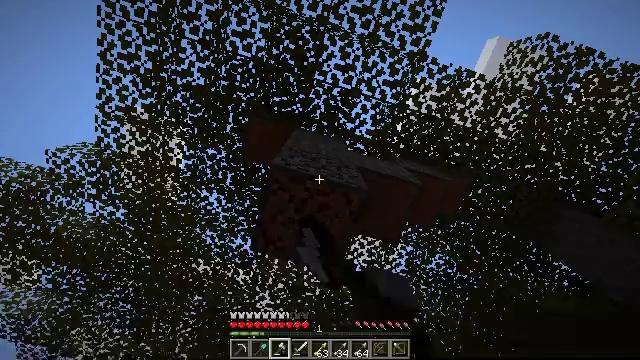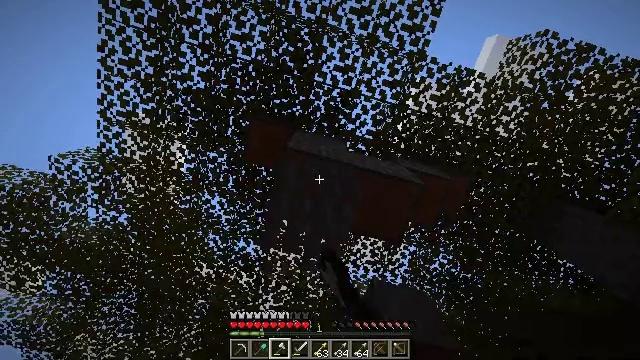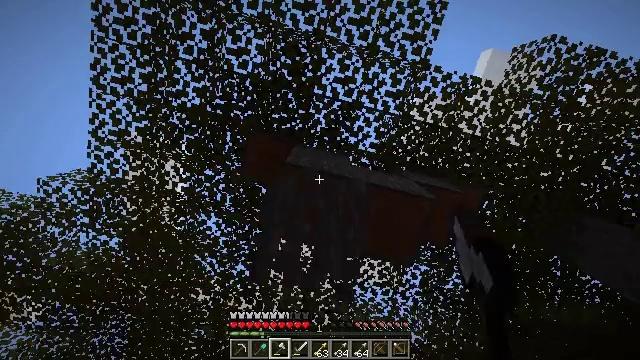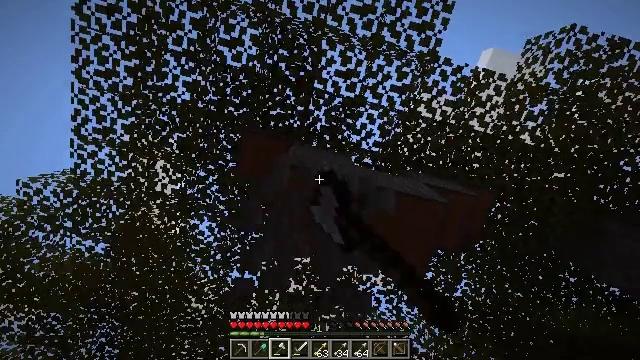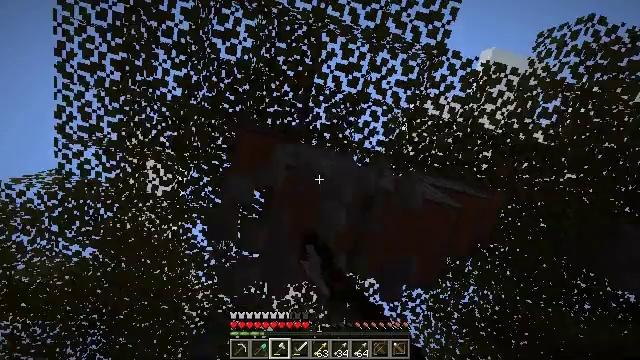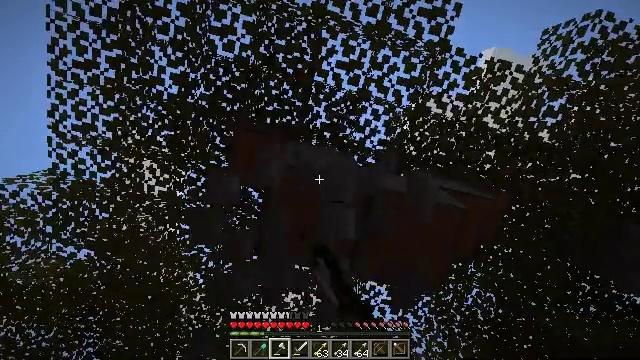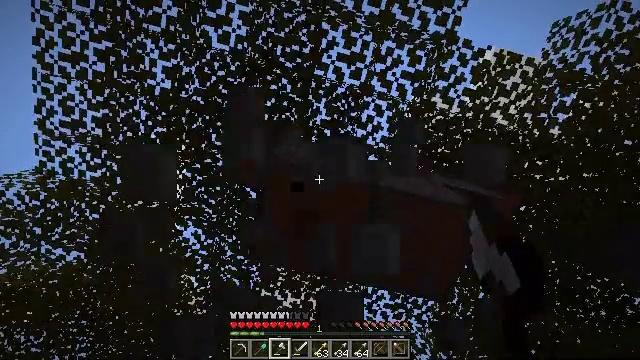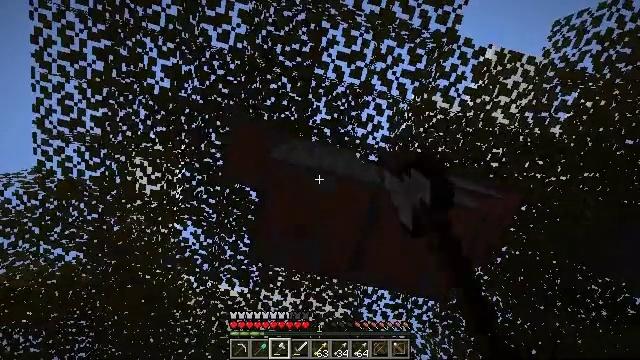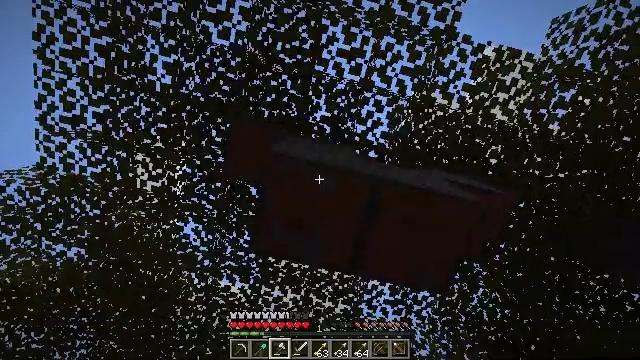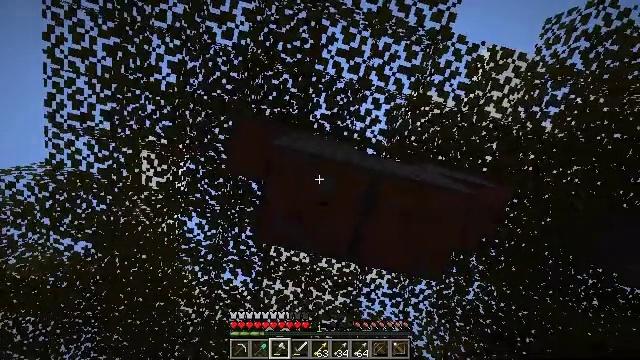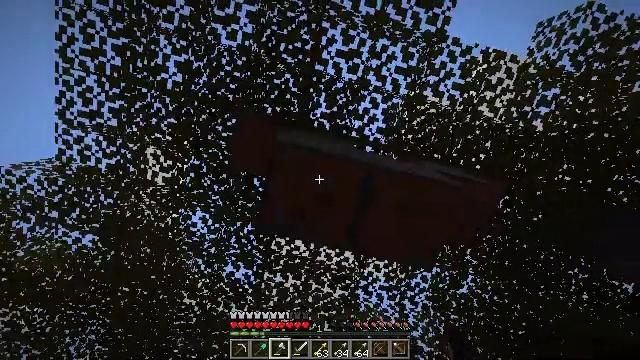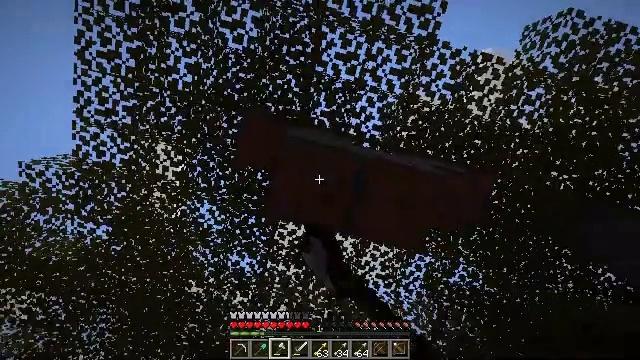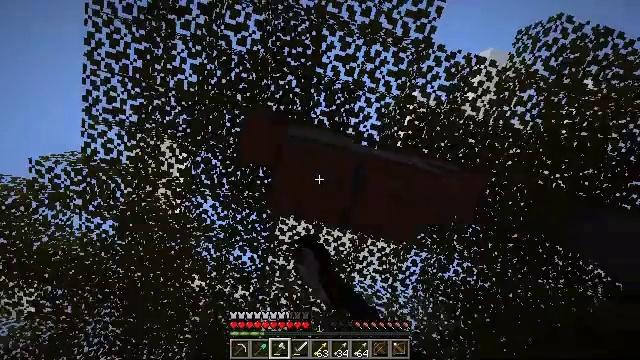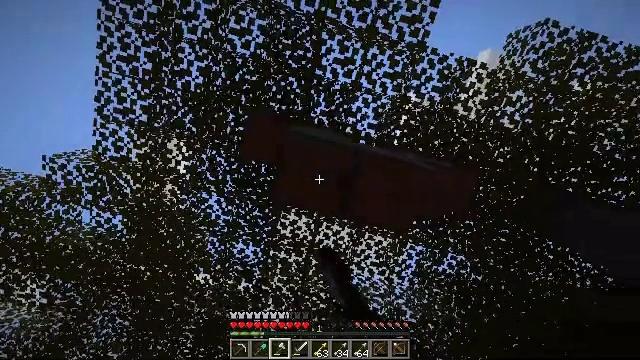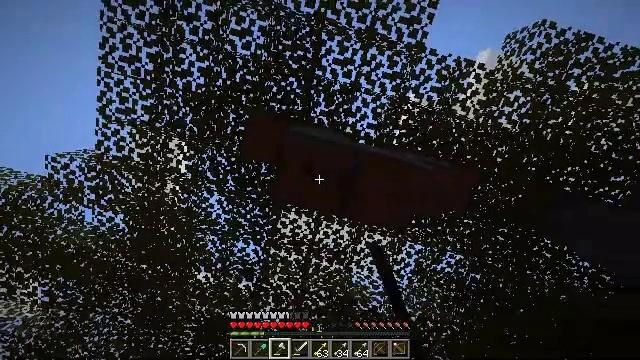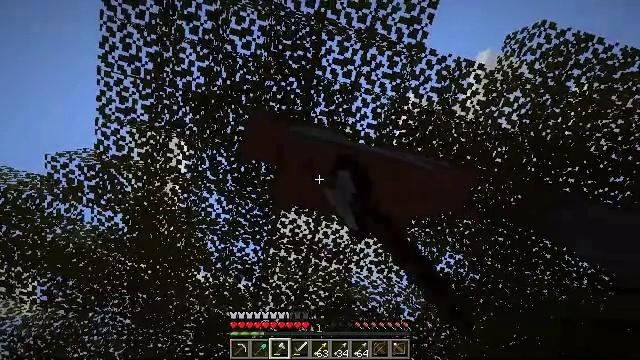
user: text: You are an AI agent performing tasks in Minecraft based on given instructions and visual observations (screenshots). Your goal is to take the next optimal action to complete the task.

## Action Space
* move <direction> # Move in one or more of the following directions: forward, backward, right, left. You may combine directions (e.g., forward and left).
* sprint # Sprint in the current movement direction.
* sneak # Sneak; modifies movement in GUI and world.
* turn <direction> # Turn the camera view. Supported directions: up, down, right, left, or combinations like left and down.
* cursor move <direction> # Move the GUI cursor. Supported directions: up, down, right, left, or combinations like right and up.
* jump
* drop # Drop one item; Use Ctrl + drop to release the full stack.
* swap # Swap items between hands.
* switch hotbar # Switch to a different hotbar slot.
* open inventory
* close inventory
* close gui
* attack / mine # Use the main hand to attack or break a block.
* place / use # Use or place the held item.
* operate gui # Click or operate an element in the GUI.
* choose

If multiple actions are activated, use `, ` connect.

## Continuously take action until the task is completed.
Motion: motion action
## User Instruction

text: Break the acacia log from the tree.
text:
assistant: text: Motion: attack / mine
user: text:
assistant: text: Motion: move forward, turn left and up, attack / mine, jump
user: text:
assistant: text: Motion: attack / mine
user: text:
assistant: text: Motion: attack / mine
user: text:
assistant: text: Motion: attack / mine
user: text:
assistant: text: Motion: attack / mine
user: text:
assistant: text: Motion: attack / mine
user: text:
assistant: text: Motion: attack / mine
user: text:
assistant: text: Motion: attack / mine
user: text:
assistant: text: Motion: attack / mine
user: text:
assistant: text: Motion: attack / mine
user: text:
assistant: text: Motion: attack / mine
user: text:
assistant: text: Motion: attack / mine
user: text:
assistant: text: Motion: attack / mine
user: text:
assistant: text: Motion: attack / mine
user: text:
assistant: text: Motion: attack / mine
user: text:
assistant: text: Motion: attack / mine
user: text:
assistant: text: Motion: attack / mine
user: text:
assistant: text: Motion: attack / mine
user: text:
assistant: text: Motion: attack / mine
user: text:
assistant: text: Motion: attack / mine
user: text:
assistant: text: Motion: attack / mine
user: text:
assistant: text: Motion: attack / mine
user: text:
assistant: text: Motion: attack / mine
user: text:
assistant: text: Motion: attack / mine
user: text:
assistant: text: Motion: attack / mine
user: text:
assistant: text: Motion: attack / mine
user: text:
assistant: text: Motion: attack / mine
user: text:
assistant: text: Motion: attack / mine
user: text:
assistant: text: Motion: attack / mine